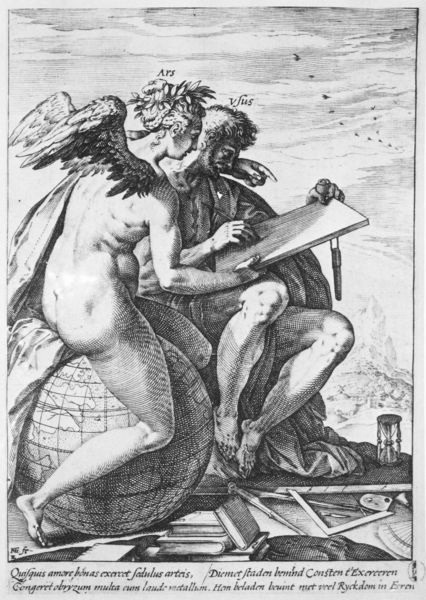
Titel: Art and Practice/ Kunst und Übung
Künstler: Hendrik Goltzius
Institution: Amsterdam, Berlin, Haarlem, St. Petersburg, London, New York, Rotterdam
Schlagwörter: flügel, gott, himmel, mann, nackt, frau, grau, zeichnung, erde, vögel, sitzend, engel, bücher, zwei, füsse, uhr, stich, kugel, kranz, kunst, lorbeer, lorbeerkranz, malen, mythologie, stift, zeichnen, schreiben, götter, stundenglas, lernen, globus, geflügelt, geometrie, wissenschaft, weltkugel, winkel, länder, vermessung, zirkel, atlas, geografie, sanduhr, messen, ars, karnz, vjus, usus, schwarz weisss